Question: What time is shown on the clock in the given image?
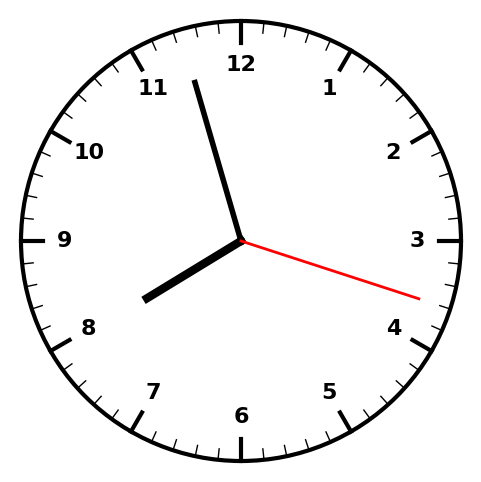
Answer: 07:57:18